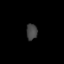
Tissue: lung
Cell type: Endothelial cells
Senescence score: 0.6
Nuclear area (px): 168
Mean DAPI intensity: 69.446